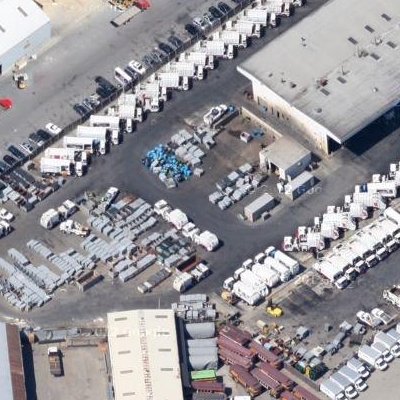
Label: gParking